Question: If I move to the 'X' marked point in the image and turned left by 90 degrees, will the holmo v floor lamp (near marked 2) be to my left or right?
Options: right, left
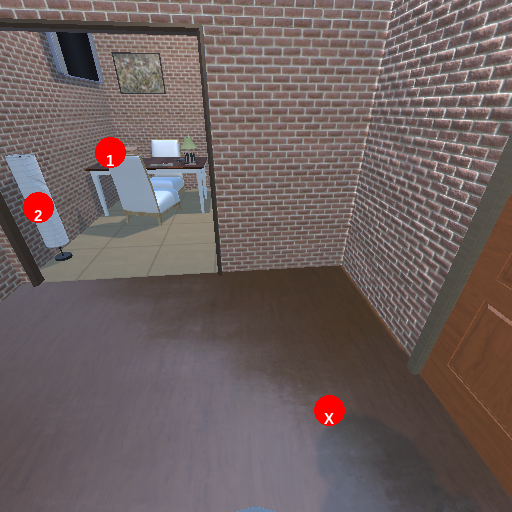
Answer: right